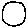
Label: circle